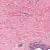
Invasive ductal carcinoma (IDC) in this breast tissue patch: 0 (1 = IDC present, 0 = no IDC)